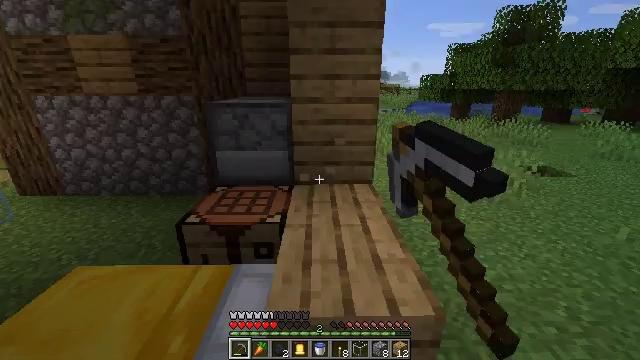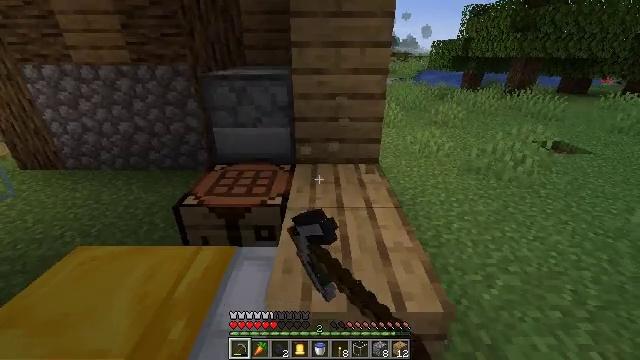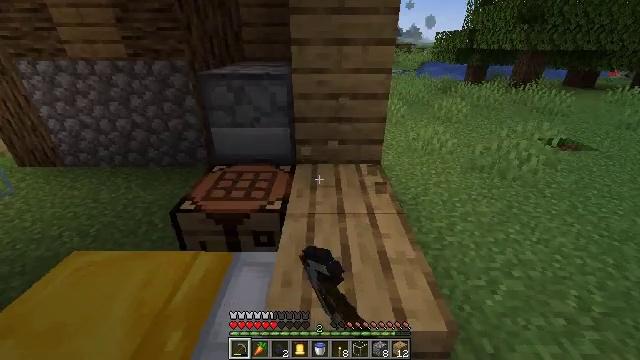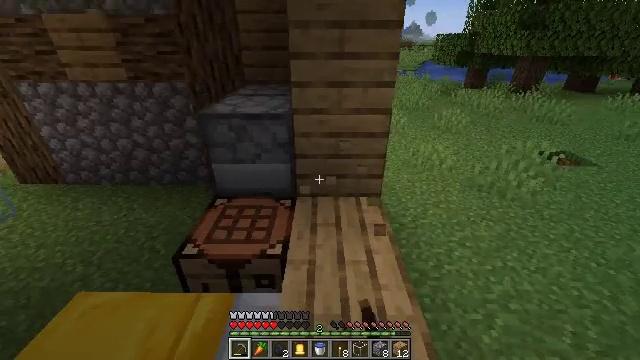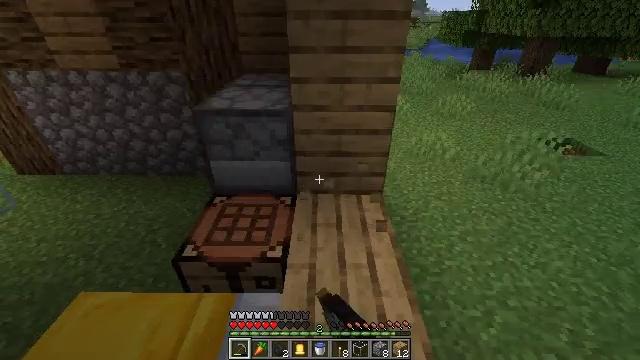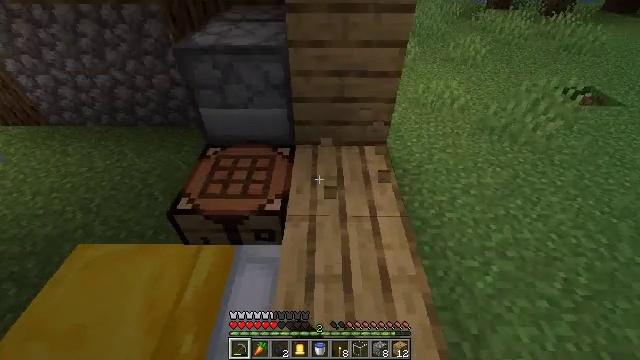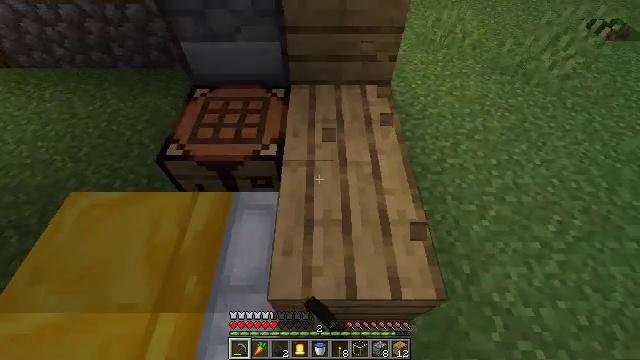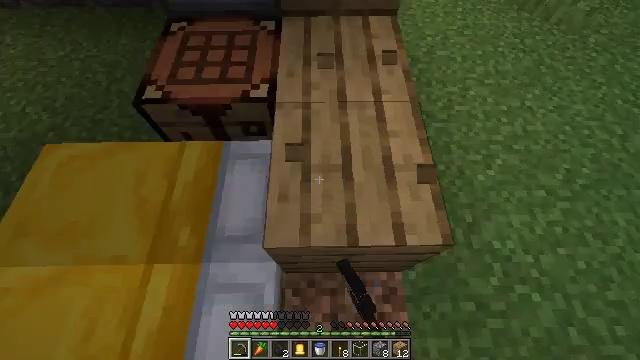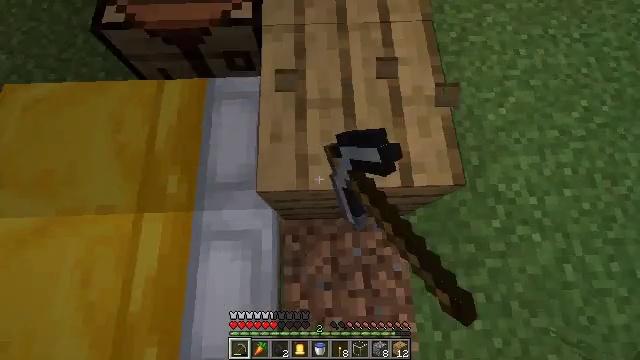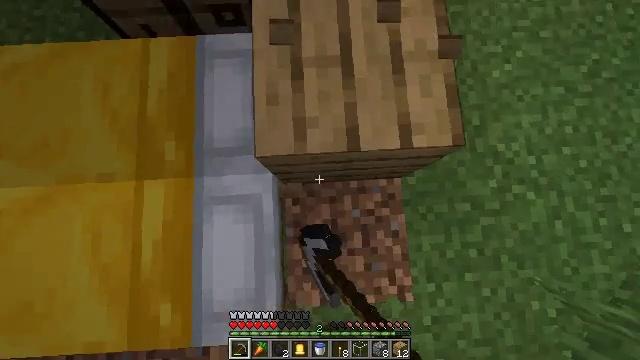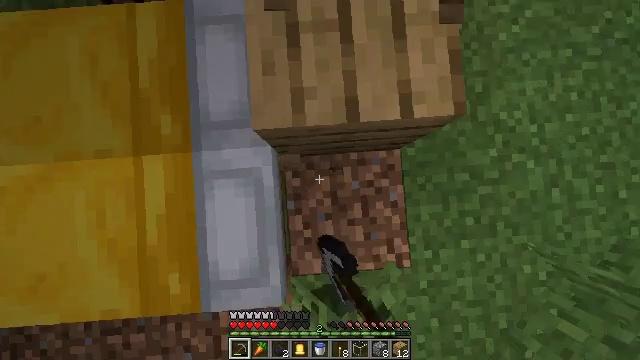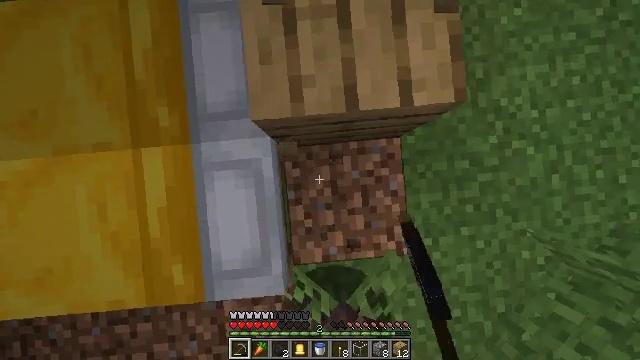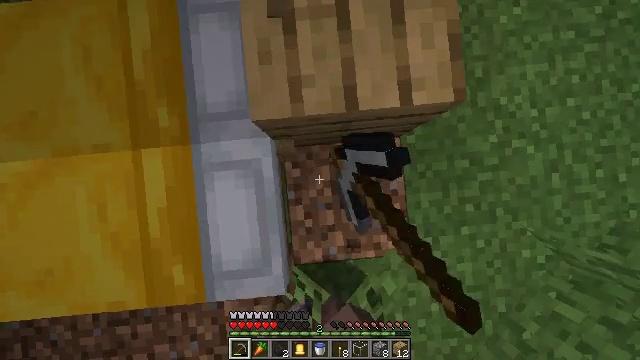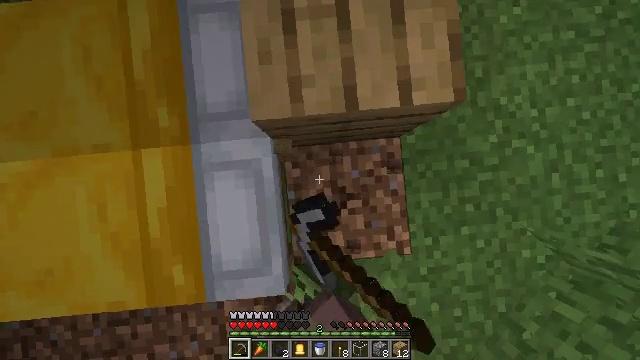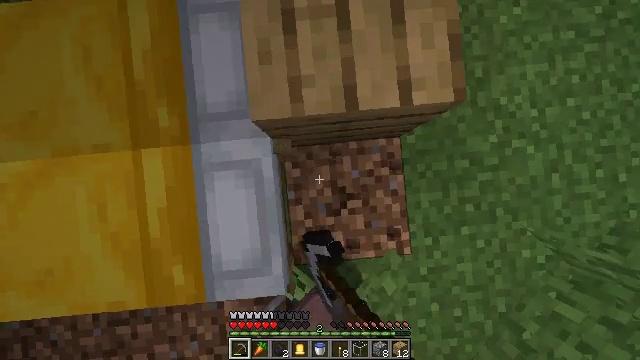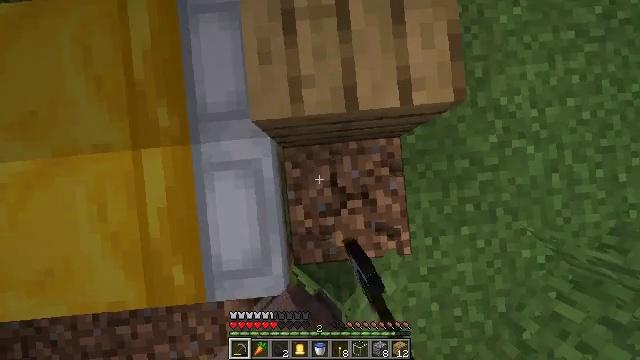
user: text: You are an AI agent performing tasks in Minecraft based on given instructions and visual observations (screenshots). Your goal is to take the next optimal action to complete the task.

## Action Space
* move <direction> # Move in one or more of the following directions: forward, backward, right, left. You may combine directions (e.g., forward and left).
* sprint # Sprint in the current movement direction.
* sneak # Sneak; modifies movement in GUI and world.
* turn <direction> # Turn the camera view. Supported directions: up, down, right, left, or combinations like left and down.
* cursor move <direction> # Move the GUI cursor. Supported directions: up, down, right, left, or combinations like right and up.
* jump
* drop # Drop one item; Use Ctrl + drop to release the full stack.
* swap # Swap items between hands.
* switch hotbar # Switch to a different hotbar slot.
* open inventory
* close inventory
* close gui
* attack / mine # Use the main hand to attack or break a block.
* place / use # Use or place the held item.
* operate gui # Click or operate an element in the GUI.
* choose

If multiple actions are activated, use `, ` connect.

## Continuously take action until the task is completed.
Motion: motion action
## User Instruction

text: Collect the oak planks from the structure.
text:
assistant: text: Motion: move forward, turn down, attack / mine
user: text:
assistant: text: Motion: move forward, turn down, attack / mine, jump
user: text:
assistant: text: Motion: move forward, attack / mine, jump
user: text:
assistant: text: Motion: move forward, turn down, attack / mine, jump
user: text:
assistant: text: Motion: move forward, turn down, attack / mine, jump
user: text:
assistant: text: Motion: move forward, turn down, attack / mine, jump
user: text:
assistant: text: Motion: turn down, attack / mine
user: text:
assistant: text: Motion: turn right and down, attack / mine
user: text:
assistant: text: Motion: turn right and down, attack / mine
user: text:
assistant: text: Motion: turn right and down, attack / mine
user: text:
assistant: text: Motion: turn down, attack / mine
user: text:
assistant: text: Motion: turn down, attack / mine
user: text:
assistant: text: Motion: attack / mine
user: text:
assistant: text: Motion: attack / mine
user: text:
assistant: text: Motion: attack / mine
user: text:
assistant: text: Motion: attack / mine
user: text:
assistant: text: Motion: turn right and up, attack / mine
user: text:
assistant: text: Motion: turn up, attack / mine
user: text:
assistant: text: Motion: turn up, attack / mine
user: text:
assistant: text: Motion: turn up, attack / mine
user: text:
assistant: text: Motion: attack / mine
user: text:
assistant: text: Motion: attack / mine
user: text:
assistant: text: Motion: attack / mine
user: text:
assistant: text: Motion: attack / mine
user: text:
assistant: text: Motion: attack / mine
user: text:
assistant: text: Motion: attack / mine
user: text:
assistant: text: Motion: attack / mine
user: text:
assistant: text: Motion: attack / mine
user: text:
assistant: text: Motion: attack / mine
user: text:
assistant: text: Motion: attack / mine